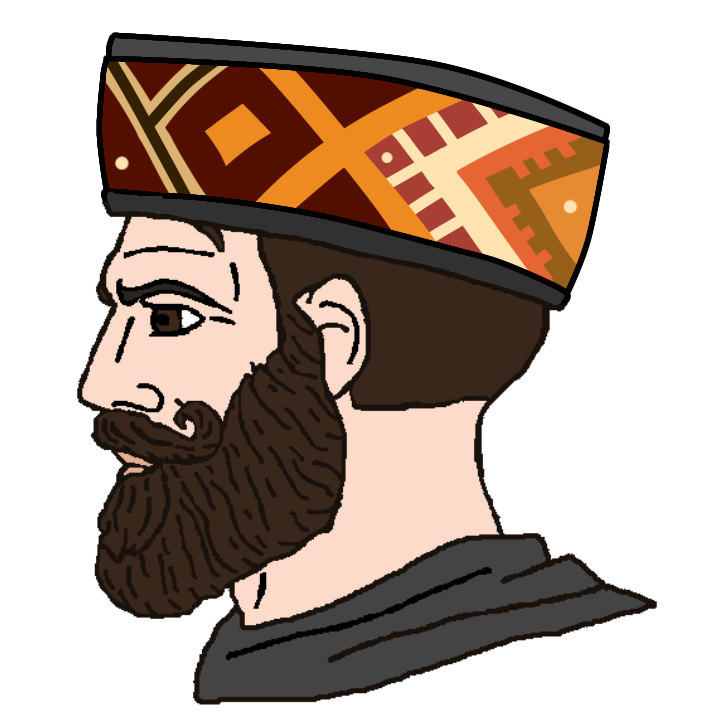
Label: 4_Yes_Chad